Question: I am trying to deploy my simple EB project with Python - Flask but I am getting the below error. It is running in local virtual environment without any issue.
My application.py file:
'''
from flask import Flask
app = Flask(__name__)
@app.route("/")
def home():
return "Hello, World!!!"
if __name__ == "__main__":
app.run()
'''
requirements.txt:
'''
click==7.1.2
Flask==1.0.2
itsdangerous==1.1.0
Jinja2==2.11.2
MarkupSafe==1.1.1
Werkzeug==1.0.1
'''
My Zip file contains:

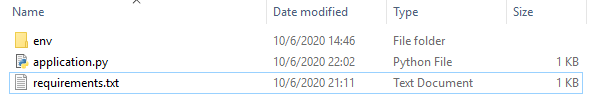
Answer: Your 'application.py' is incorrect. Instead 'app' it should be 'application':
'''
from flask import Flask
application = Flask(__name__)
@application.route("/")
def home():
return "Hello, World!!!"
if __name__ == "__main__":
application.run()
'''
You still may have other errors which are not apparent yet though.